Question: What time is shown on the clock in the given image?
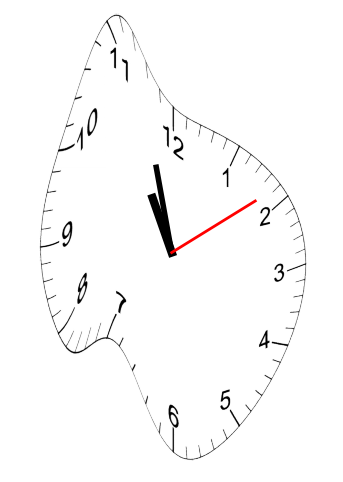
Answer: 10:57:09